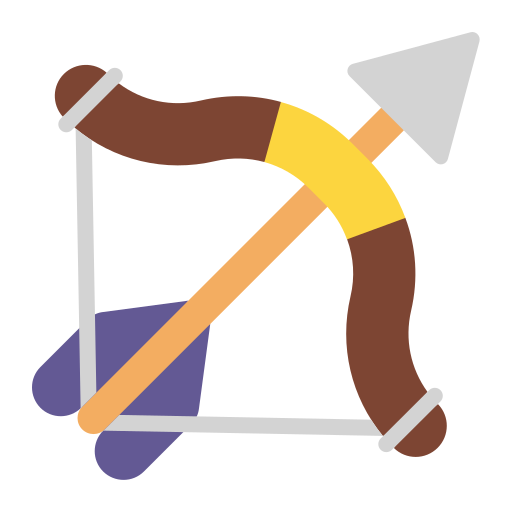
bow and arrow flat